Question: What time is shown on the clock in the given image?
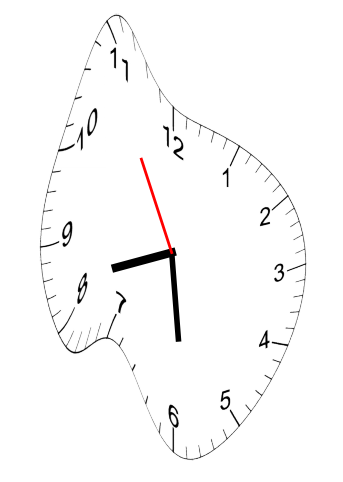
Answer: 08:28:55